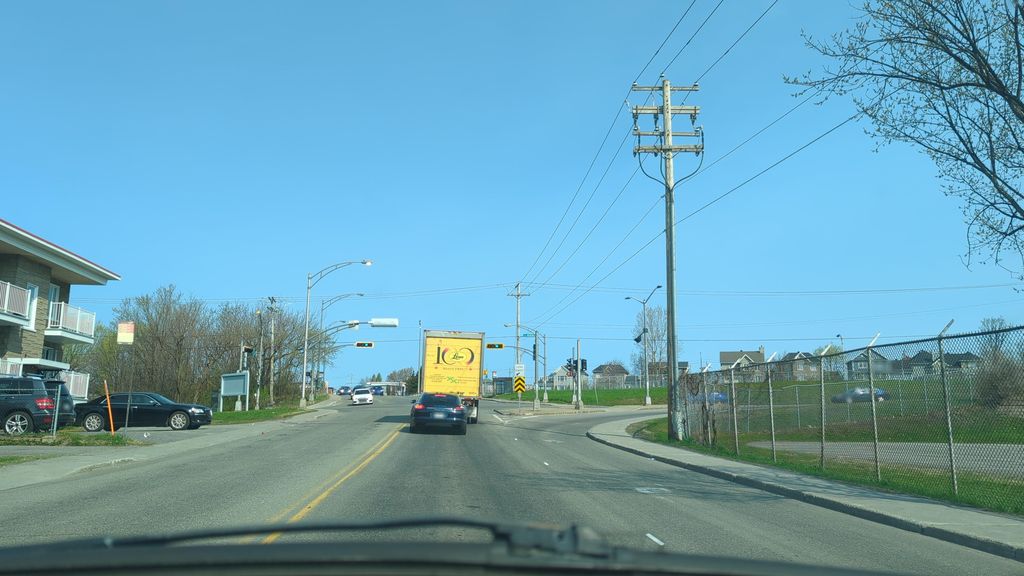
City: quebec_city